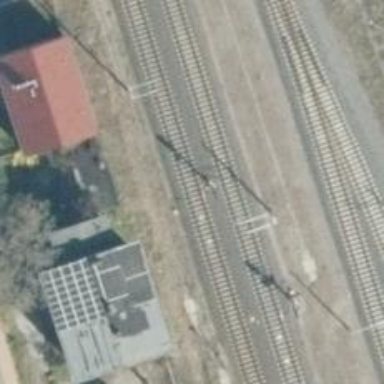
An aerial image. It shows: Railway signal.